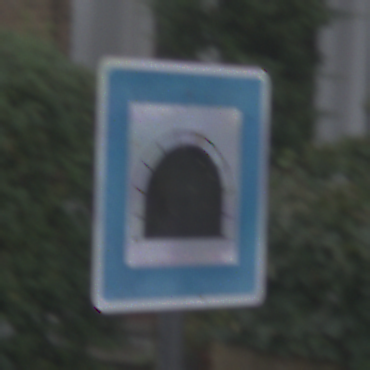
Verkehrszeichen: Tunnel
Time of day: MorningAfternoon
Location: Outdoor (Urban)
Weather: Overcast
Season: NotSpecified
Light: Natural